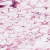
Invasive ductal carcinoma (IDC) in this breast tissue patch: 1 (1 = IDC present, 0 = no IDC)